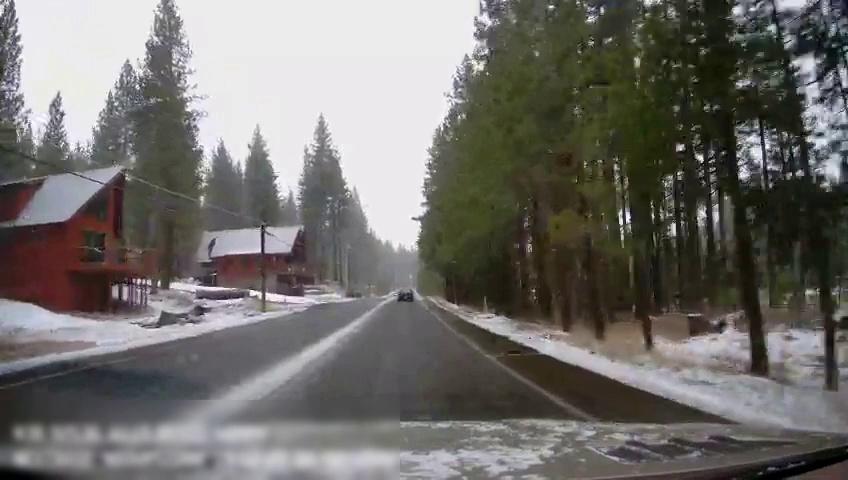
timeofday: Day
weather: Snowy
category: Drivable Space
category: Vehicles | Car
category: Lanes | Opposite Lane
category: Lanes | Opposite Lane
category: Lanes | Opposite Lane
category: Lanes | Current Lane